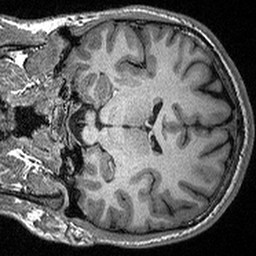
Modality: T1w
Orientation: coronal
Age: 20
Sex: male
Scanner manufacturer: siemens
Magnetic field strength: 3 T
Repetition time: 2.3 s
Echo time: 0.00298 s